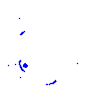
Particle: proton